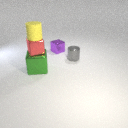
small red metal cube above large green metal cube